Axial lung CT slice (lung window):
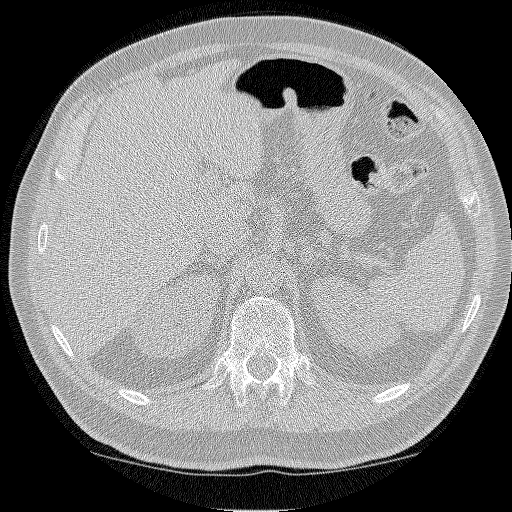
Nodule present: no